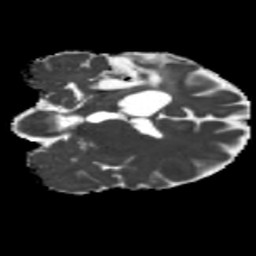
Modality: MD
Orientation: coronal
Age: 42
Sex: male
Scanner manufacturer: siemens
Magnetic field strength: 3 T
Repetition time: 5.25 s
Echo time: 0.08 s